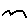
Label: bird